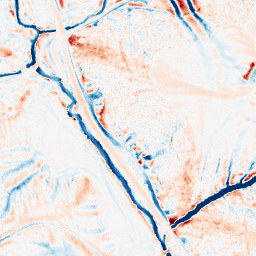
Category: edge_preserving
Decomposition family: median
Decomposition parameters: size: 15
Upsampling method: regularized
Upsampling parameters: scale: 4
lambda_reg: 0.001
Upsampling scale: 4